Interaction volume radius: 10 \u00c5
Interaction volume height: 10 \u00c5
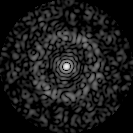
Disorder parameter: 0.849